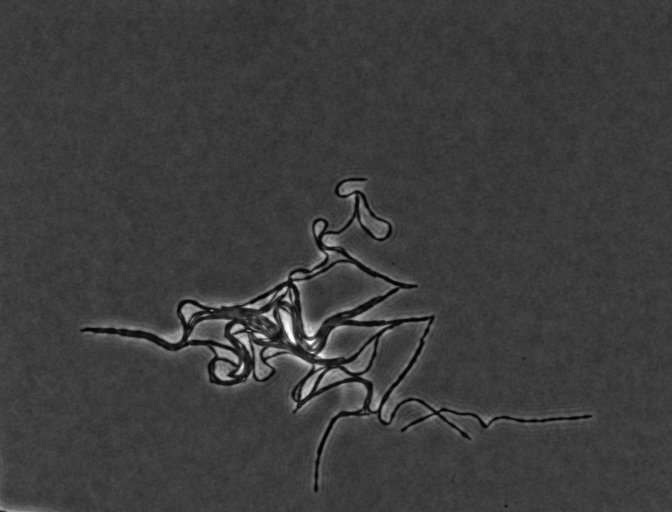
various_fewshot